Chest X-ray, PA view. Patient: 31 years old, sex F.
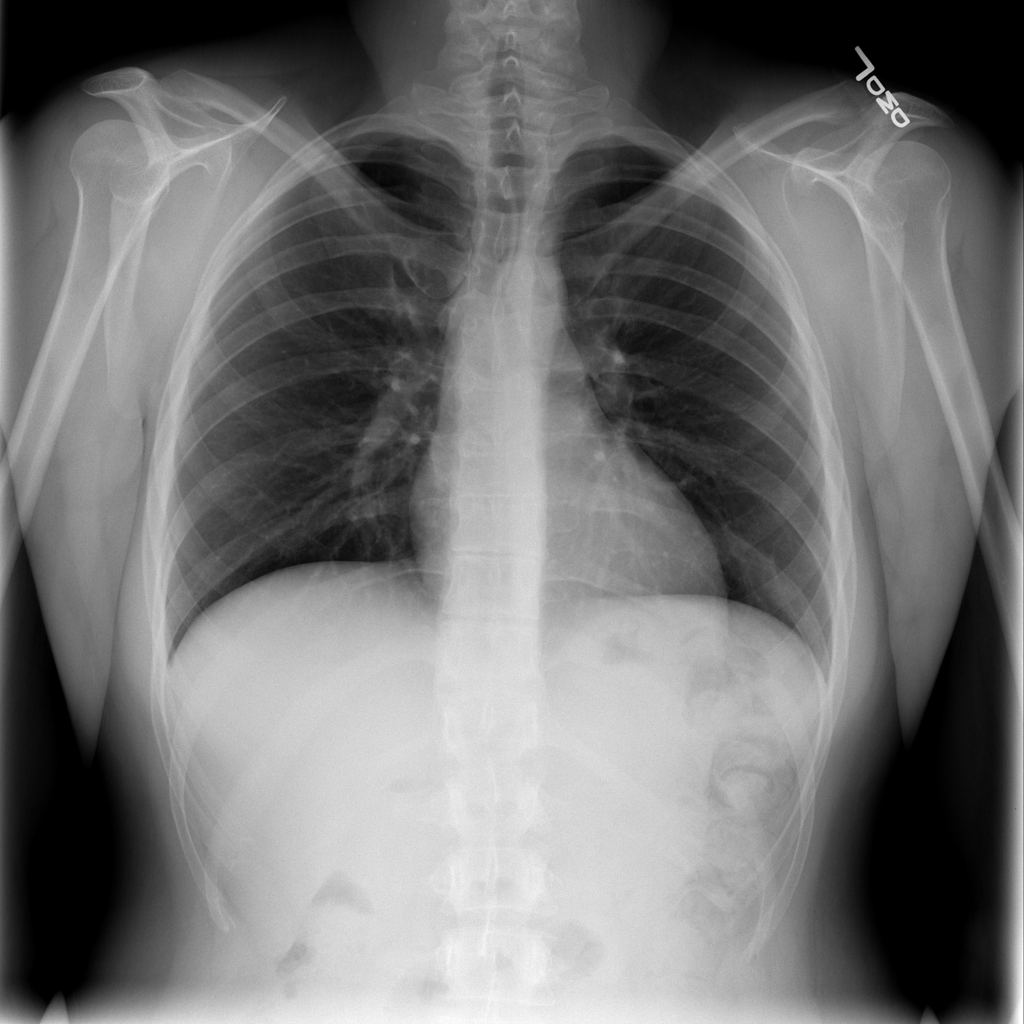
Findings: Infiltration